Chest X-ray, AP view. Patient: 58 years old, sex M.
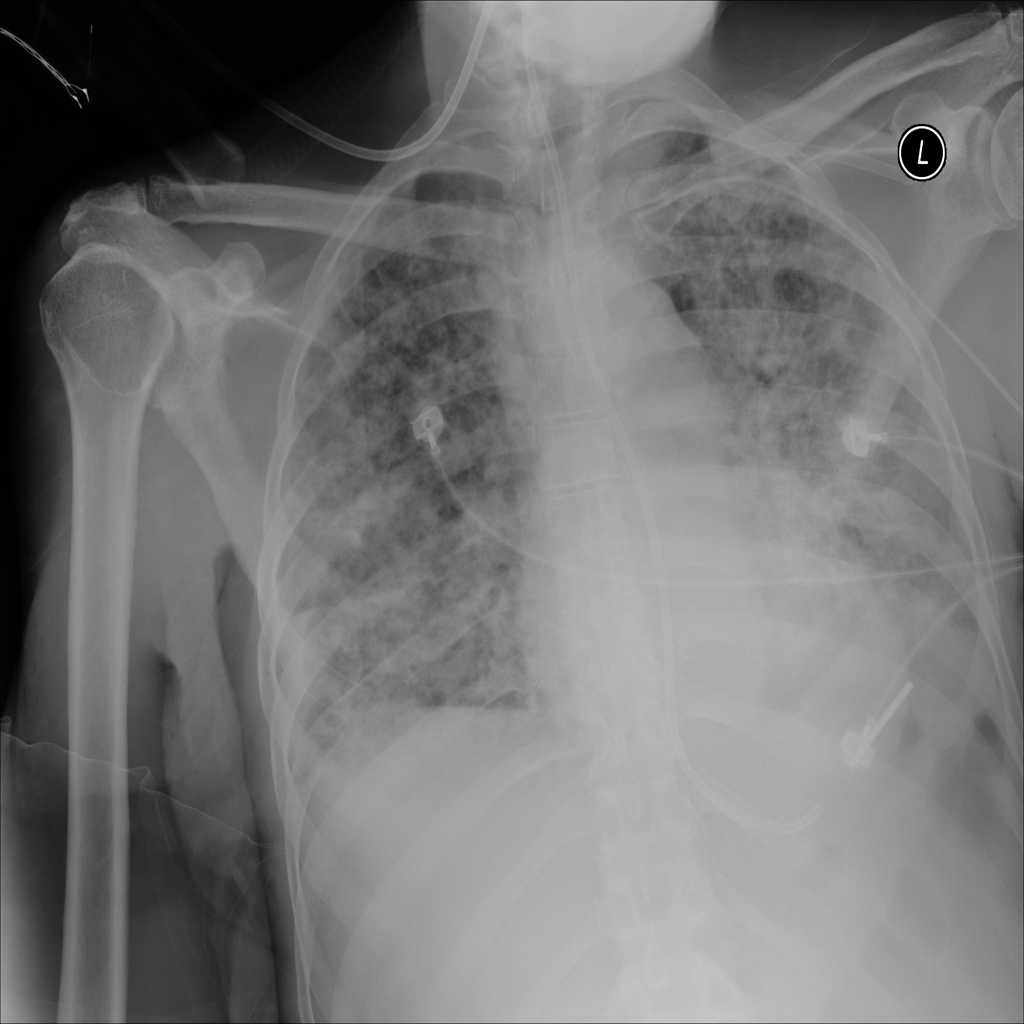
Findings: Consolidation, Effusion, Infiltration